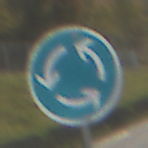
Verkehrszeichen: Kreisverkehr
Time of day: SunriseSunset
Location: Outdoor (Nature)
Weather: PartlyCloudy
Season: NotSpecified
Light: Natural